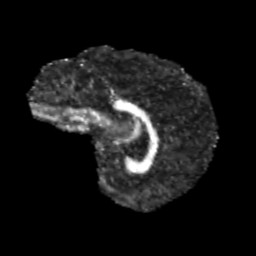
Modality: FA
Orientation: sagittal
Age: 13
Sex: male
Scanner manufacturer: siemens
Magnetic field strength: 3 T
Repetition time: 3.8 s
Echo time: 0.07 s